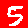
Digit: 5